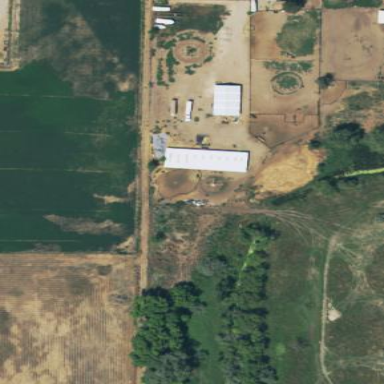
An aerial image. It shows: Farmyard area.